Interaction volume radius: 5 \u00c5
Interaction volume height: 10 \u00c5
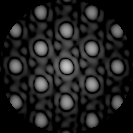
Disorder parameter: 0.01352